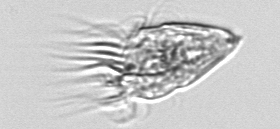
Label: Strombidium_morphotype1